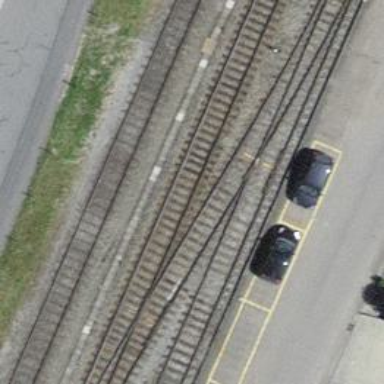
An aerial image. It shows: Railway yard with electrified contact lines.